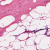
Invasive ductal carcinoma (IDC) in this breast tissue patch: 0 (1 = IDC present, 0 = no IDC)